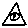
Label: triangle